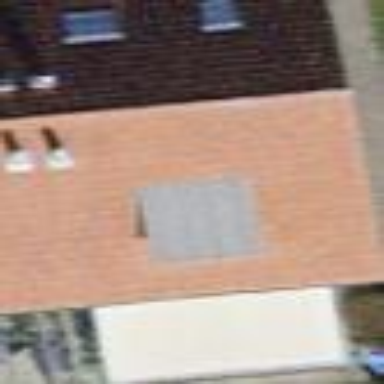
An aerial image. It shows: Building with tile roof.